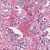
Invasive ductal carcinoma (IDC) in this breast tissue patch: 1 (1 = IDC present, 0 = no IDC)